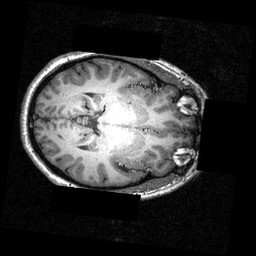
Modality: T1w
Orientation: axial
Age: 23
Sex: female
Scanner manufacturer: siemens
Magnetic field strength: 3.951 T
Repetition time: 1.5 s
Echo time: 0.00335 s